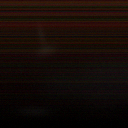
Screen state: off